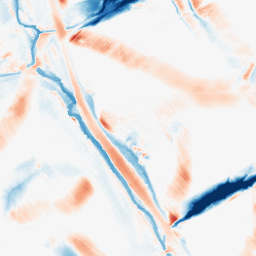
Category: morphological
Decomposition family: morphological_diamond
Decomposition parameters: operation: average
radius: 20
Upsampling method: cubic_catmull_rom
Upsampling parameters: scale: 8
Upsampling scale: 8